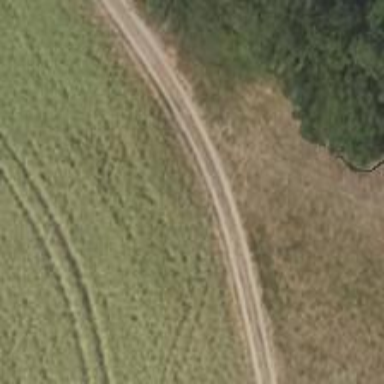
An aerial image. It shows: Sandy track with grade4 tracktype.